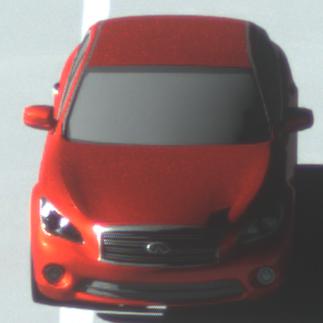
Make: Infiniti
Model: M 37
Detailed model: M (Y51)
Model produced from: 2010/10
Model produced until: 2013/11
Doors: 4
Color: red
Road condition: dry road
Daytime: morning or afternoon
Contrast: high contrast